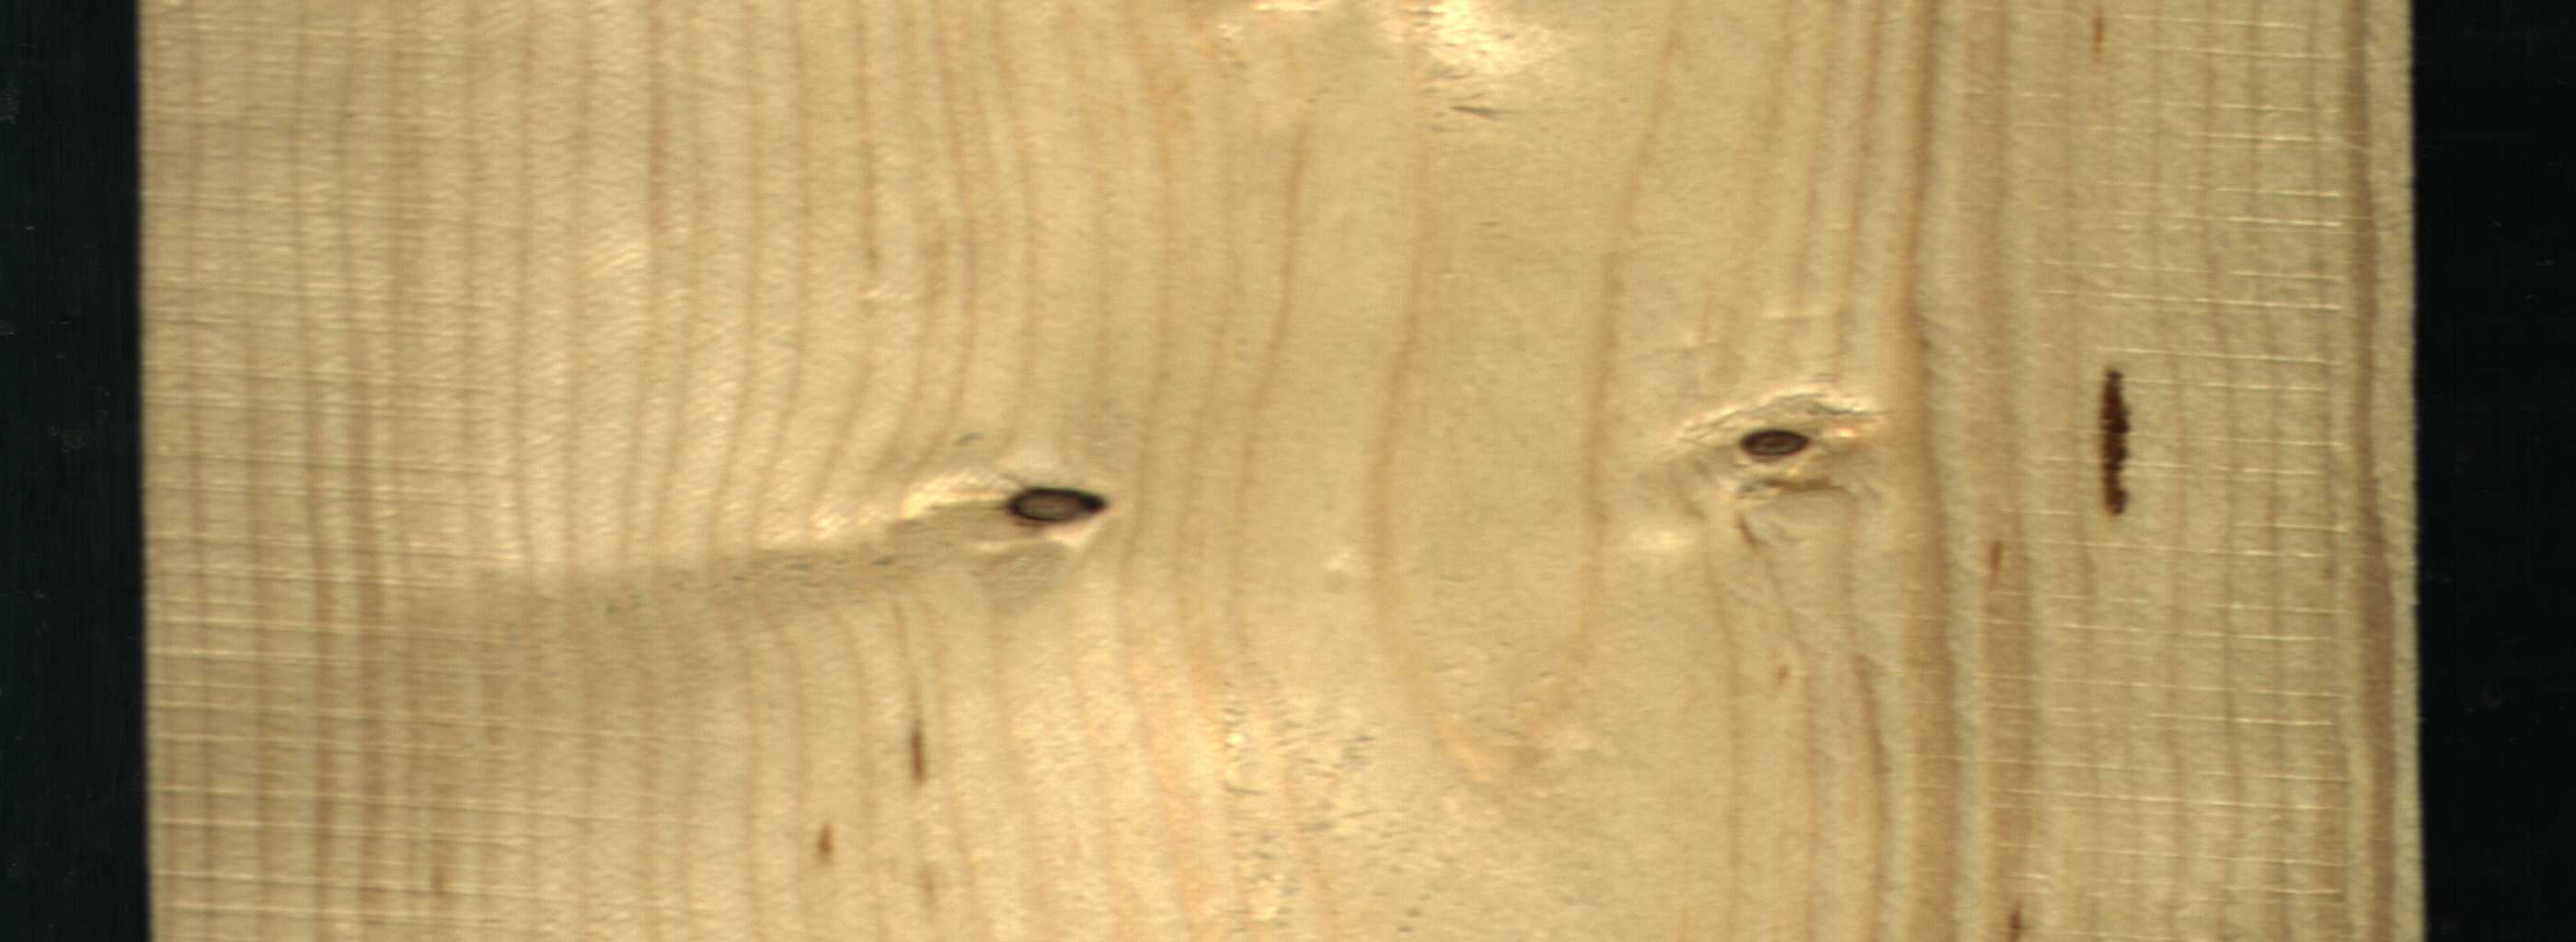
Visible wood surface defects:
resin
Dead_Knot
Dead_Knot